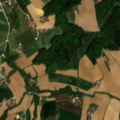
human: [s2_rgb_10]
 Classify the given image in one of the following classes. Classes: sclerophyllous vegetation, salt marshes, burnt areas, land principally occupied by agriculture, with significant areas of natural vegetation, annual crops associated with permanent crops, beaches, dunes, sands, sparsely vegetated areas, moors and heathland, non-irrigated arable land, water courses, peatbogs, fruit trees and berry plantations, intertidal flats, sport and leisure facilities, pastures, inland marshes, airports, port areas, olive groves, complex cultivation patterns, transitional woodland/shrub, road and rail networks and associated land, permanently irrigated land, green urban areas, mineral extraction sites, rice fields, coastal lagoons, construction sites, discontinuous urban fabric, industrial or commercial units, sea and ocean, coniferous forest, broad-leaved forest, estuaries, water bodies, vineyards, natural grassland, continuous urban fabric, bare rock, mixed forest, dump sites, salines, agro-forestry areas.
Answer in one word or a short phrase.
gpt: non-irrigated arable land, broad-leaved forest, mixed forest, transitional woodland/shrub